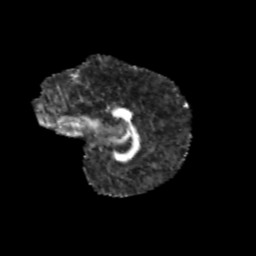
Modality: FA
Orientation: sagittal
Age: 10
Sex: female
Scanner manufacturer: siemens
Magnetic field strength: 3 T
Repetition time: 3.8 s
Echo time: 0.07 s